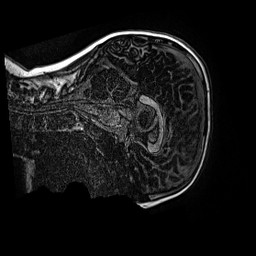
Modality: MP2RAGE
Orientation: sagittal
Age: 11
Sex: male
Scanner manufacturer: siemens
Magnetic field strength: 3 T
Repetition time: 4 s
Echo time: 0.00299 s